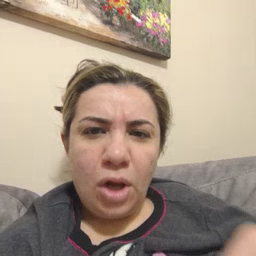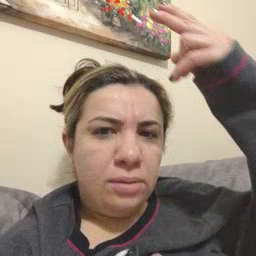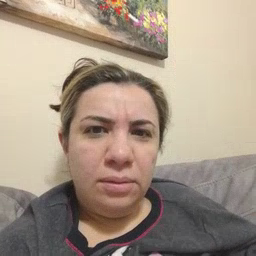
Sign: high